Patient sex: M
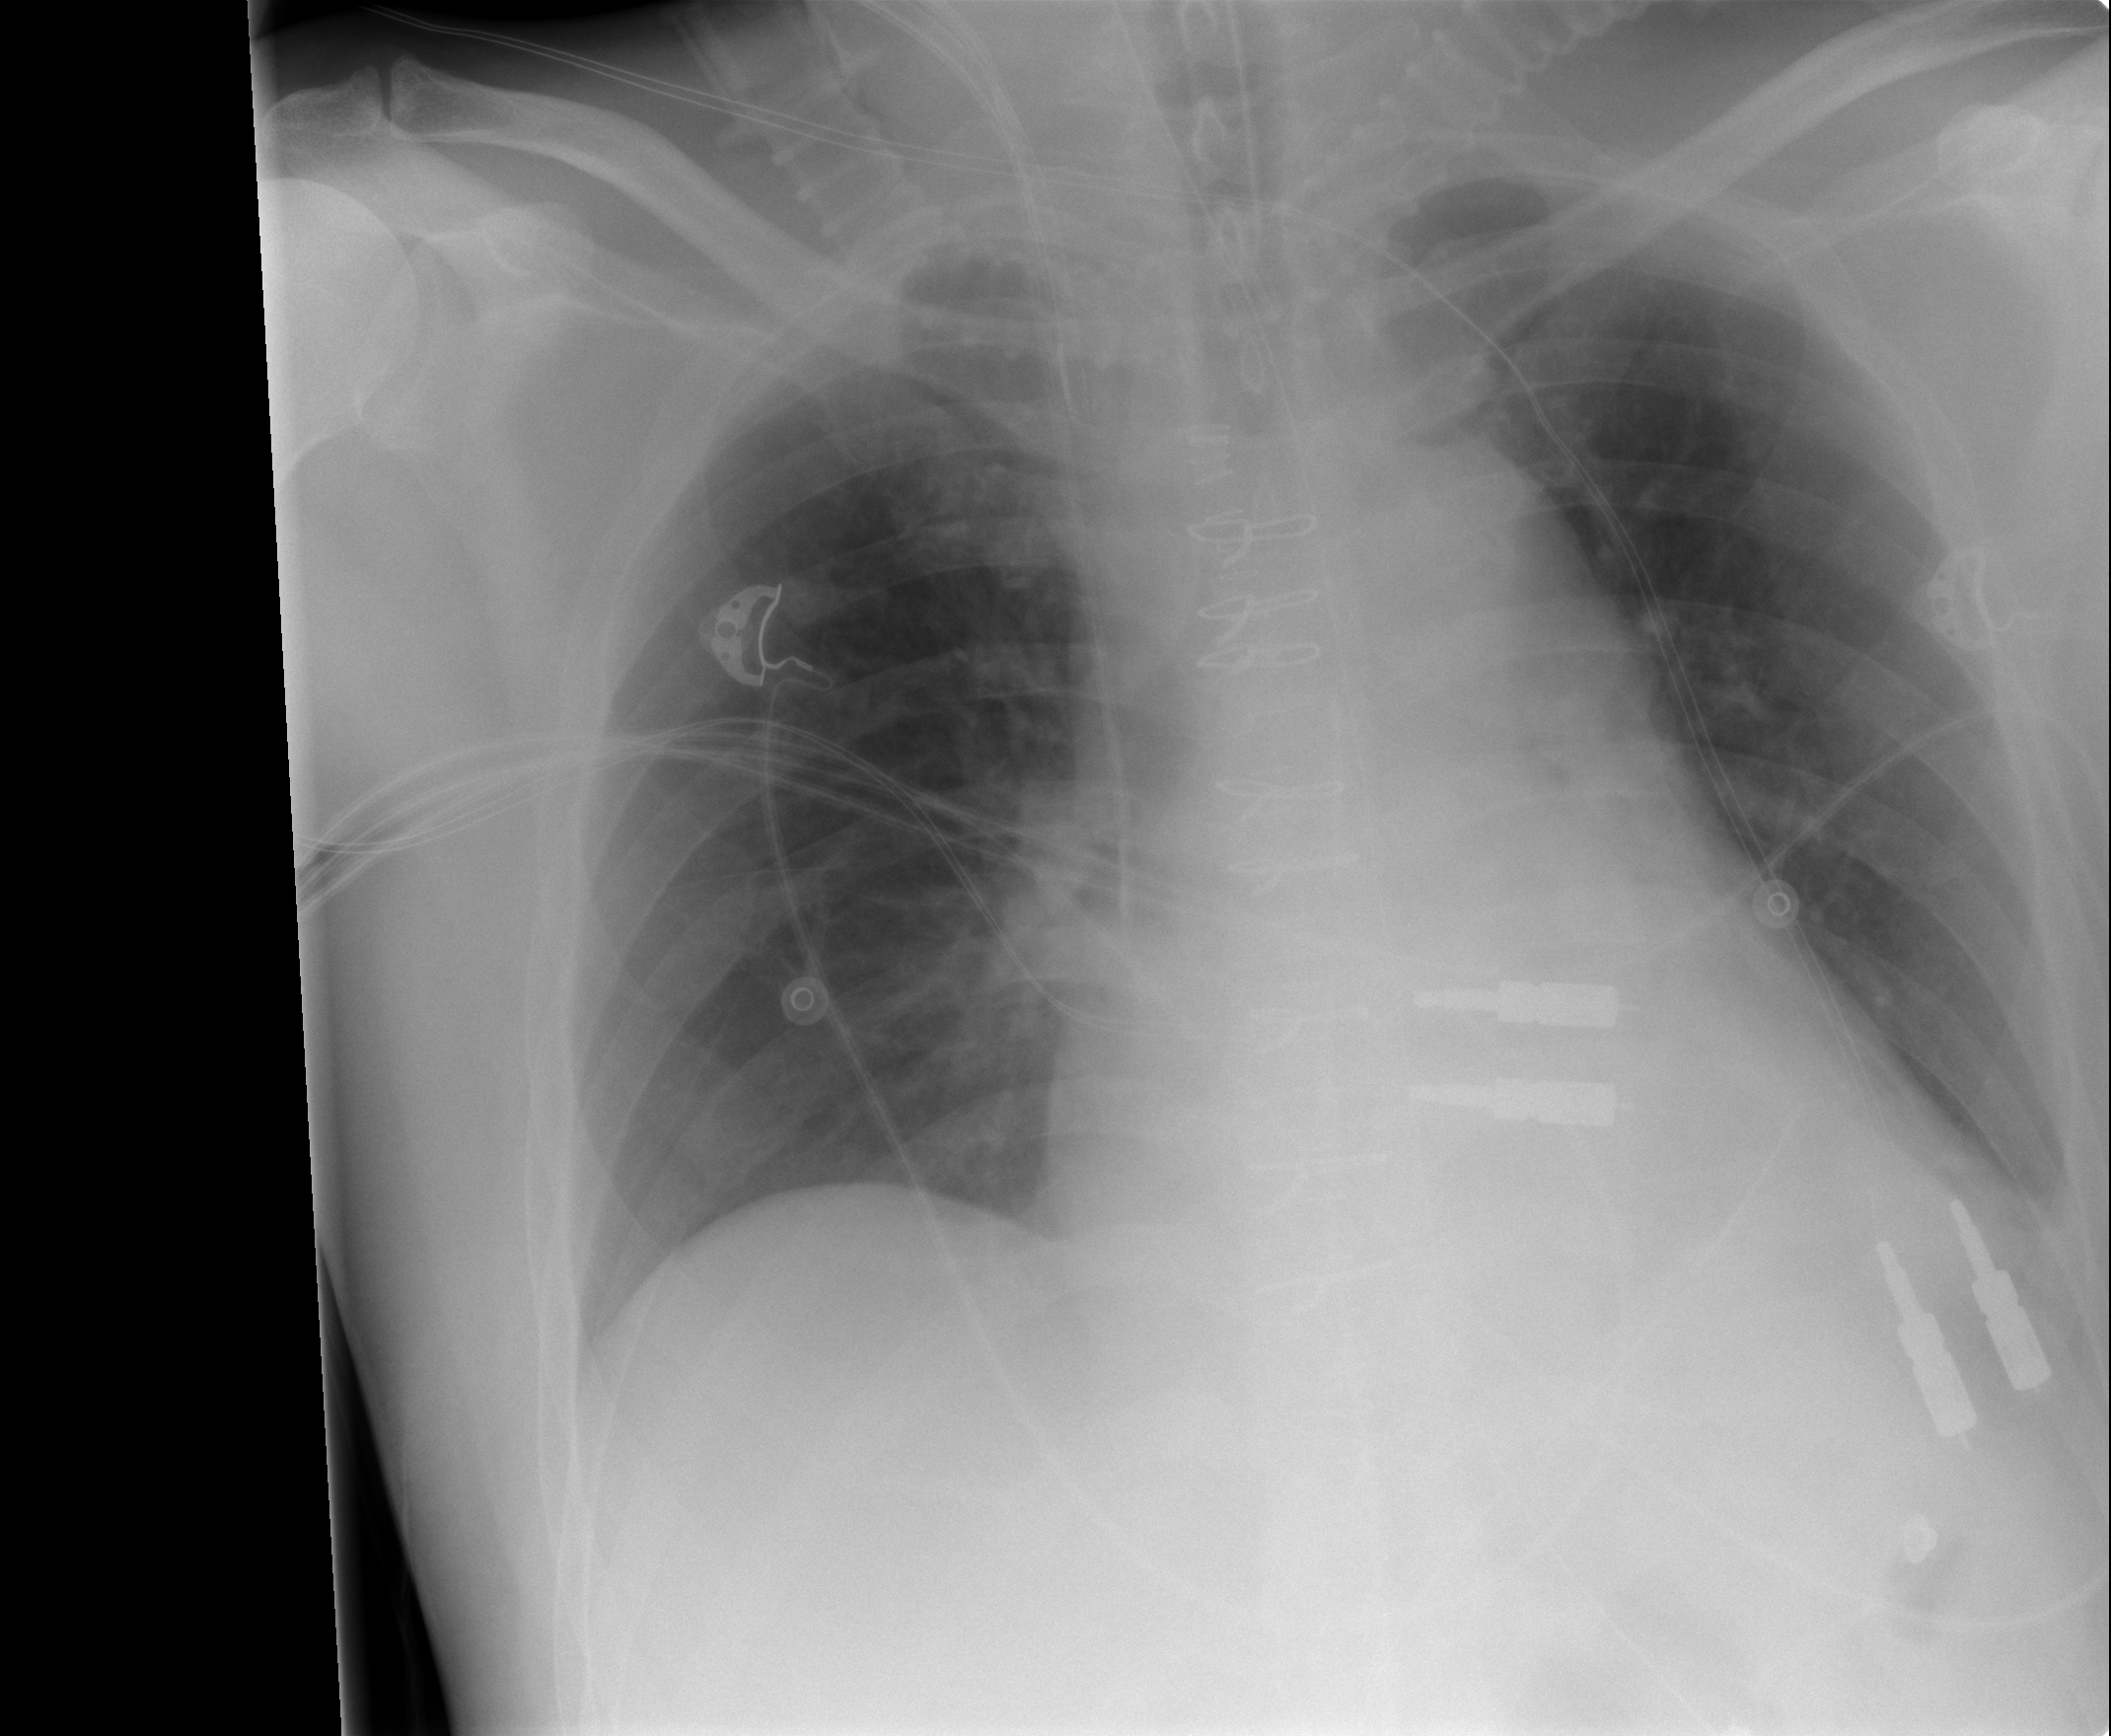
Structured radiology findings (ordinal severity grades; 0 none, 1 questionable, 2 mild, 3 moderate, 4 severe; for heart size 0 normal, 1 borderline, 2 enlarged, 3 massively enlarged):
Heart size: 0
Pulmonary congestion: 0
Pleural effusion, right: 0
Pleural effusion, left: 1
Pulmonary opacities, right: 0
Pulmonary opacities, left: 0
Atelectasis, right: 0
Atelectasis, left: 1